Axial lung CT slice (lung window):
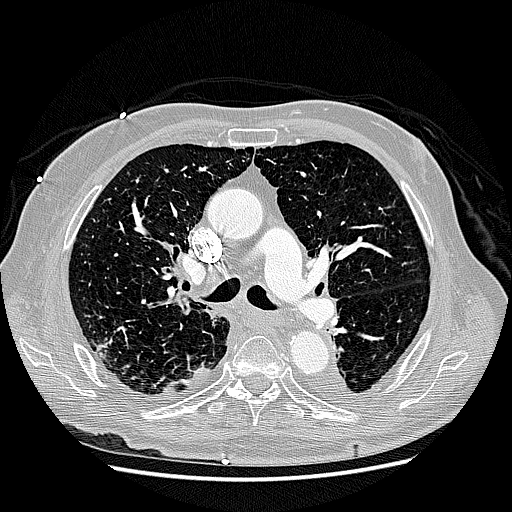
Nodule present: no